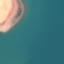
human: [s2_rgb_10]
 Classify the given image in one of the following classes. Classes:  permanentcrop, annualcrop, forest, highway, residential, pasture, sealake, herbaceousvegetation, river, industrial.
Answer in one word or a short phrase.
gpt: SeaLake